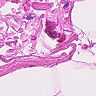
Metastatic tissue present: no